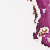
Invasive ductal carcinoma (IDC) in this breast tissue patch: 0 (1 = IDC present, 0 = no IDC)